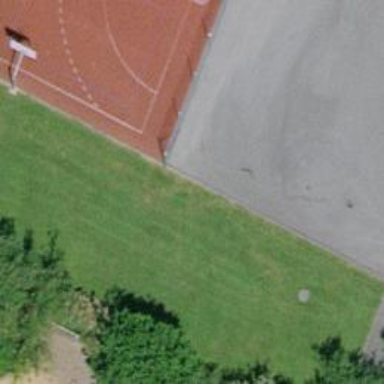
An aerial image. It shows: Chain link fence.